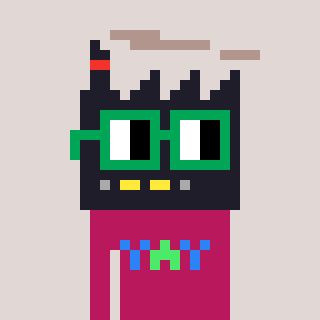
a pixel art character with square green glasses, a factory-shaped head and a darkpink-colored body on a warm background